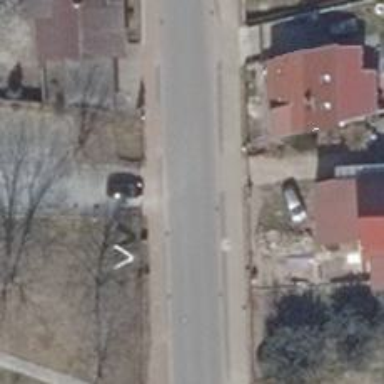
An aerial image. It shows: Secondary road with asphalt surface.